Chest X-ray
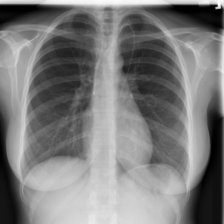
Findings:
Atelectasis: negative
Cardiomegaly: negative
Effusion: negative
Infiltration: negative
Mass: negative
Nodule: negative
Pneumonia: negative
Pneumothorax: negative
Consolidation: negative
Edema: negative
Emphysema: negative
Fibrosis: negative
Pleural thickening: negative
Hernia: negative